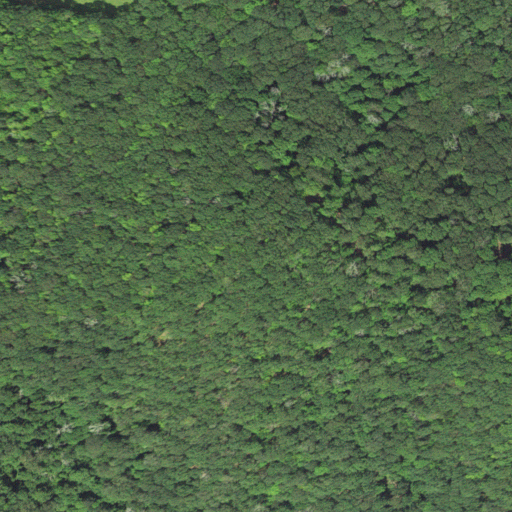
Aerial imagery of ridge(s) in West Virginia named Bowman Ridge containing deciduous forest and mixed forest